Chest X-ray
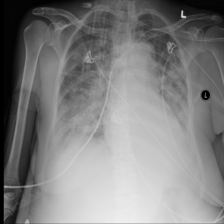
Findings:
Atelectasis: negative
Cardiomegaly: negative
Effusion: negative
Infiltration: positive
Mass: negative
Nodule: negative
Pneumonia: negative
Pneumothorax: negative
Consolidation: negative
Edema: negative
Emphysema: negative
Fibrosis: negative
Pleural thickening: negative
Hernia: negative